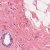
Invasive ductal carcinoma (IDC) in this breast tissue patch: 0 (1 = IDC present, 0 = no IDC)